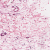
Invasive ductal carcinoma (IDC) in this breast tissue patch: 0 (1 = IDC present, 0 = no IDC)